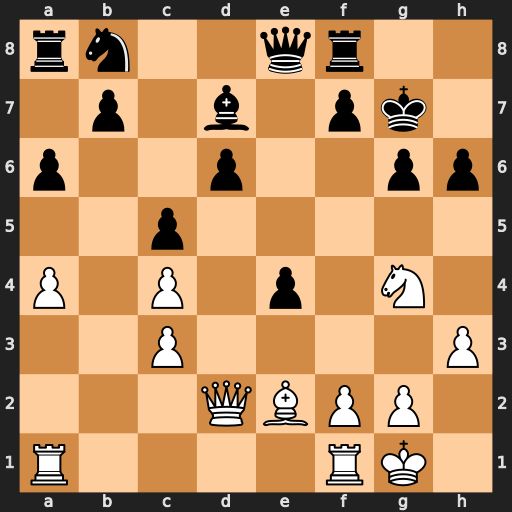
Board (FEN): rn2qr2/1p1b1pk1/p2p2pp/2p5/P1P1p1N1/2P4P/3QBPP1/R4RK1
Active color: w
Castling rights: -
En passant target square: -
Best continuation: Qxh6+ Kg8 Nf6#